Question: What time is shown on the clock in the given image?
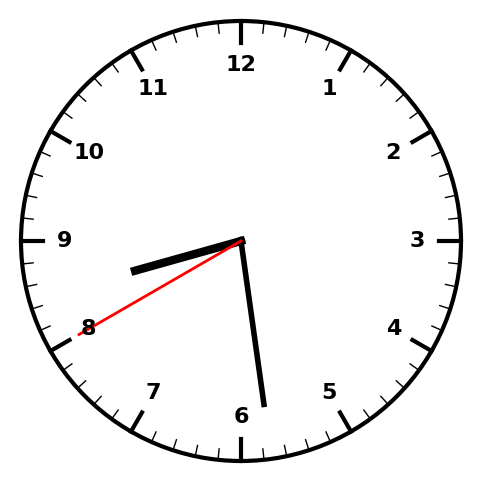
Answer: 08:28:40